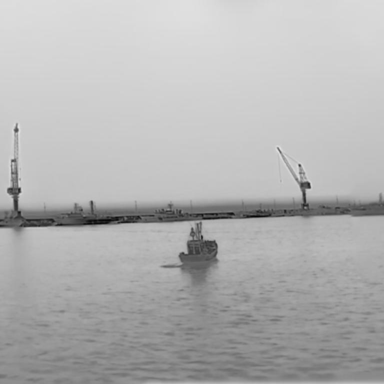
There is a bulk_carrier in the infrared image.